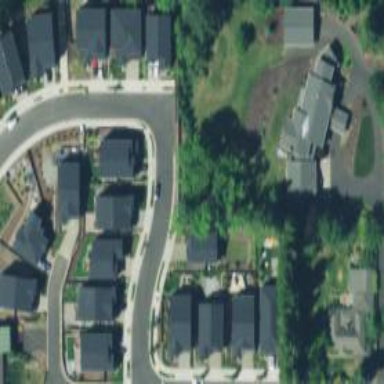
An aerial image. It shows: Residential road with sidewalk on the left side.